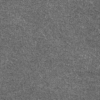
Label: dusty